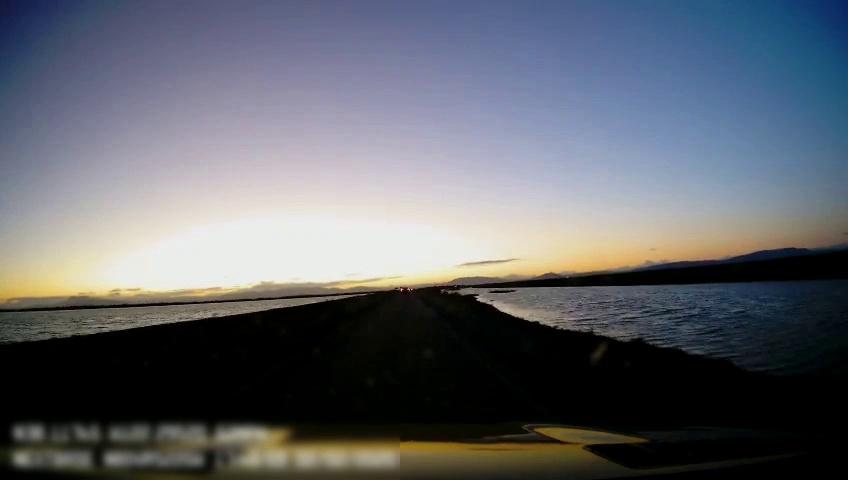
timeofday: Dusk/Dawn/Twilight
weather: Sunny
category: Drivable Space
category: Vehicles | Car
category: Lanes | Current Lane
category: Lanes | Current Lane